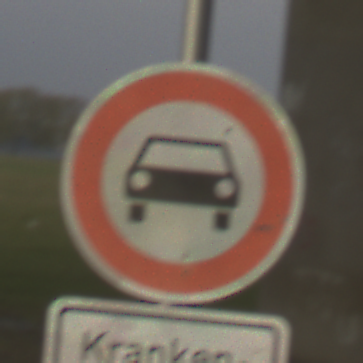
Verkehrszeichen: VerbotKraftwagen
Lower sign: BesondereFahrzeugeUndTransportgueter4
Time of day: SunriseSunset
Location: Outdoor (Suburban)
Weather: PartlyCloudy
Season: NotSpecified
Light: Natural